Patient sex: M
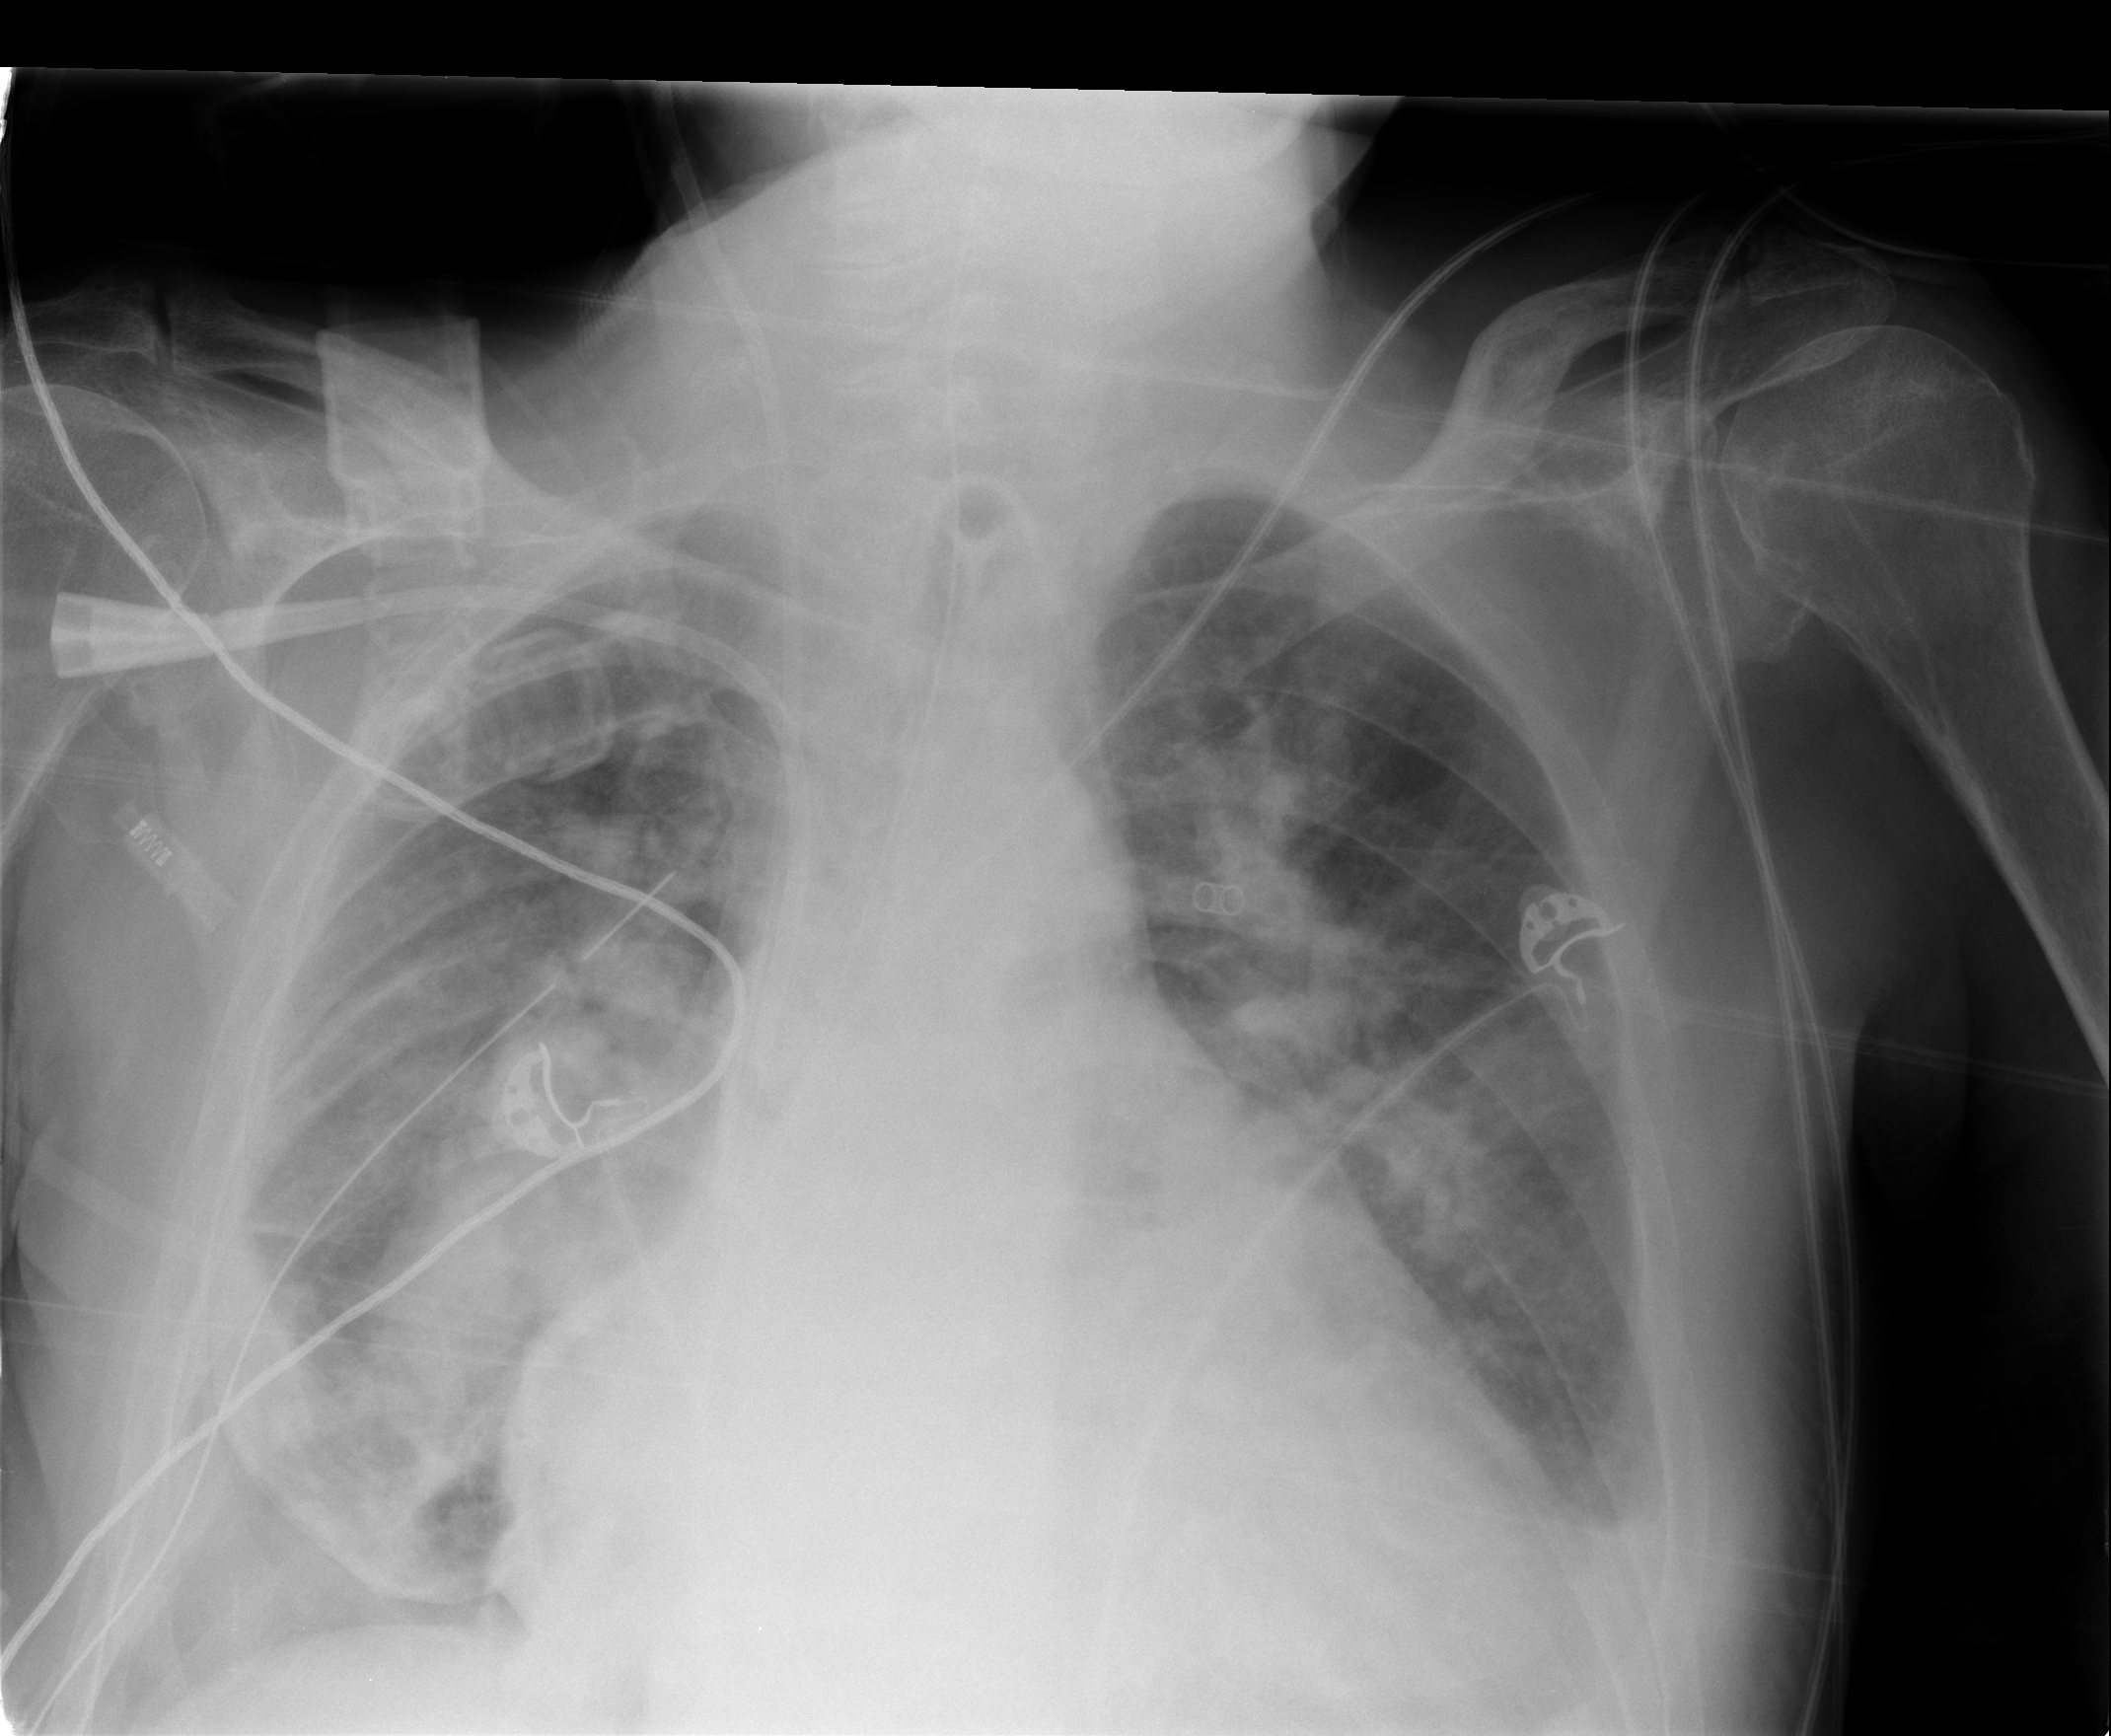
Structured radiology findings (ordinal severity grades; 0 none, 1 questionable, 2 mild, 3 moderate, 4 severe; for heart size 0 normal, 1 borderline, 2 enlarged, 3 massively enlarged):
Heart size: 3
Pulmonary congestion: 3
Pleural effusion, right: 2
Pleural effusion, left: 2
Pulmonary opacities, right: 3
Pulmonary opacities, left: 2
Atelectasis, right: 3
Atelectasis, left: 2